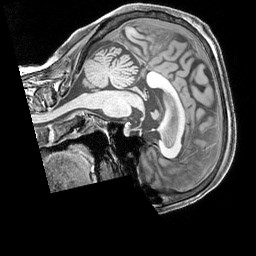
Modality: T1w
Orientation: sagittal
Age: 66
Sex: female
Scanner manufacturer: siemens
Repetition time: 2.3 s
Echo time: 0.00226 s